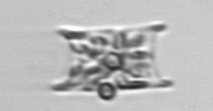
Label: Eucampia